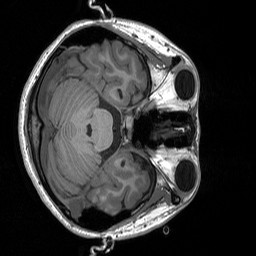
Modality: T1w
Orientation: axial
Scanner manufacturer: siemens
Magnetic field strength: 3 T
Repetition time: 1.76 s
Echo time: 0.0022 s